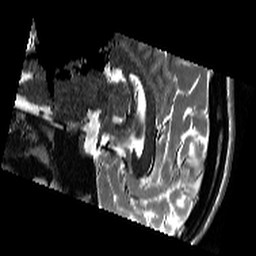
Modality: T2w
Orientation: sagittal